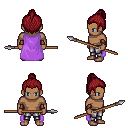
a pixel art fantasy rpg character, male body template, human, dark skin, lavender cape, metal pants, brunette short topknot hairstyle, cloth bracers, spear, four views (front, back, left, right), 2x2 character sprite sheet, small pixel art, hard edges, no anti-aliasing